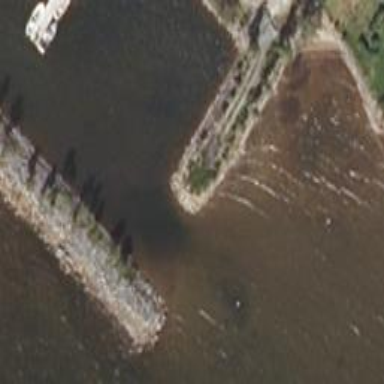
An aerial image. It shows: Breakwater structure.